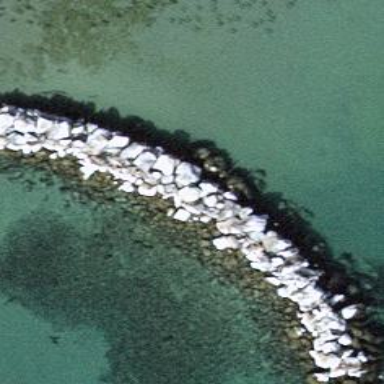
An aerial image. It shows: Breakwater structure.